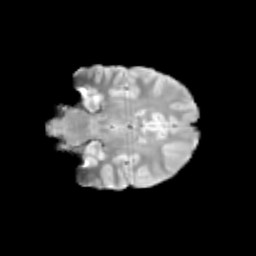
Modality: T2w
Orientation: coronal
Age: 13
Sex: male
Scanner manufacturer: siemens
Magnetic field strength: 3 T
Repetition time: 3.8 s
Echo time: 0.07 s